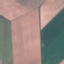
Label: AnnualCrop